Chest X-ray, PA view. Patient: 28 years old, sex M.
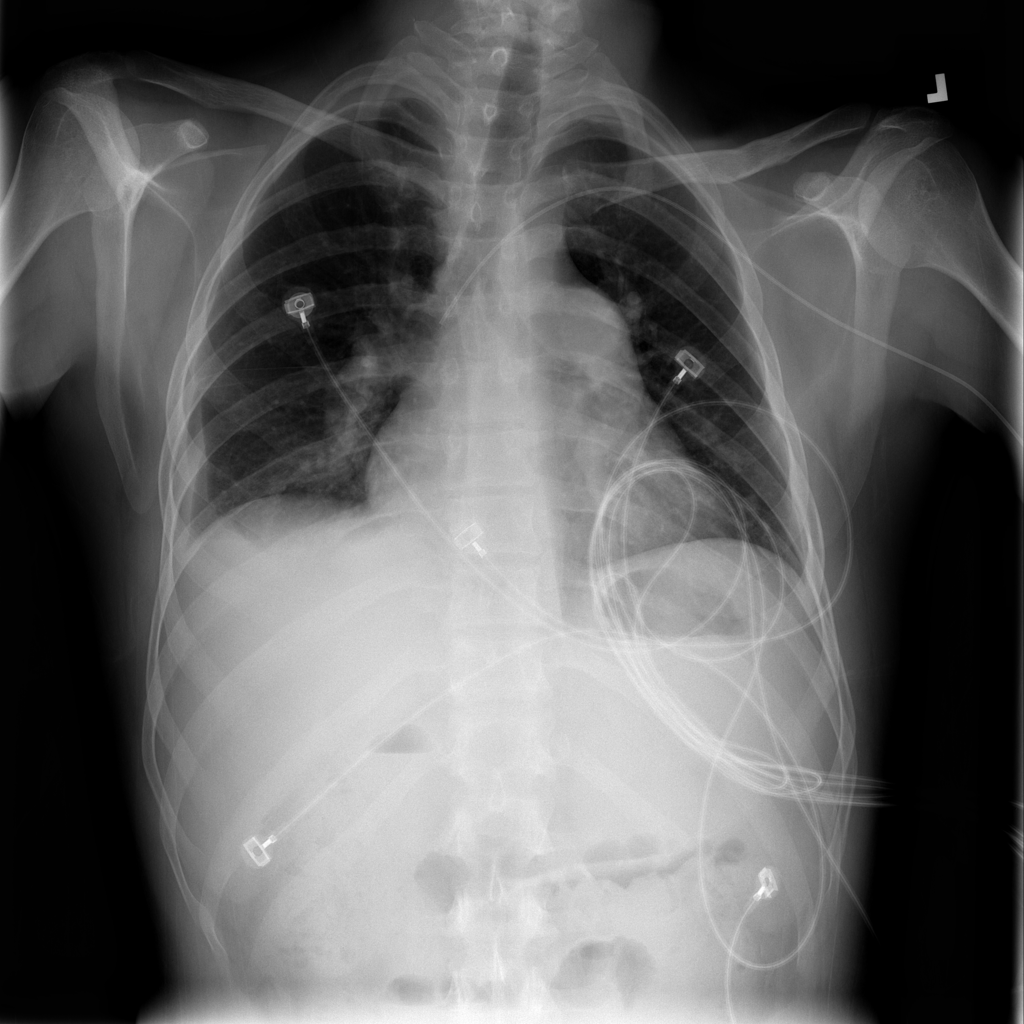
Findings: No Finding